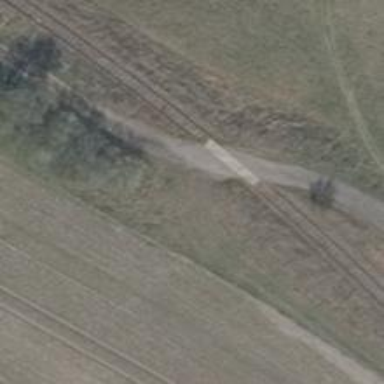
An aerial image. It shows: Level crossing along the railway.